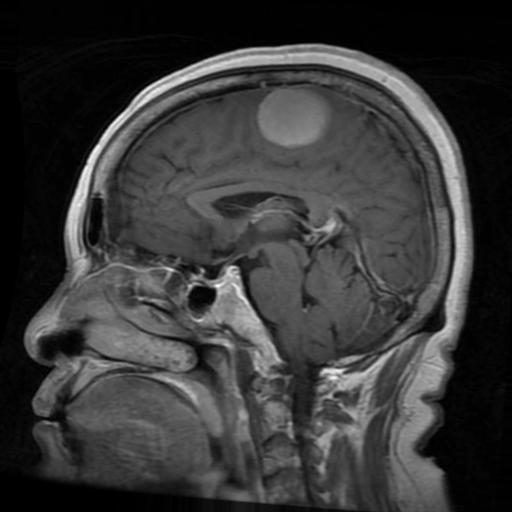
Label: meningioma